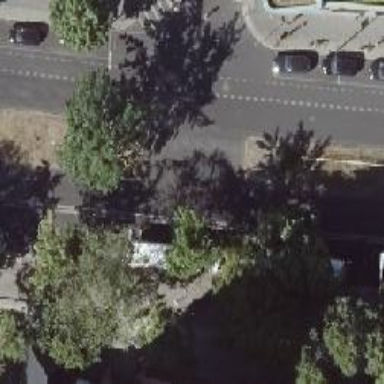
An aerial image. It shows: Footway that serves as traffic island.